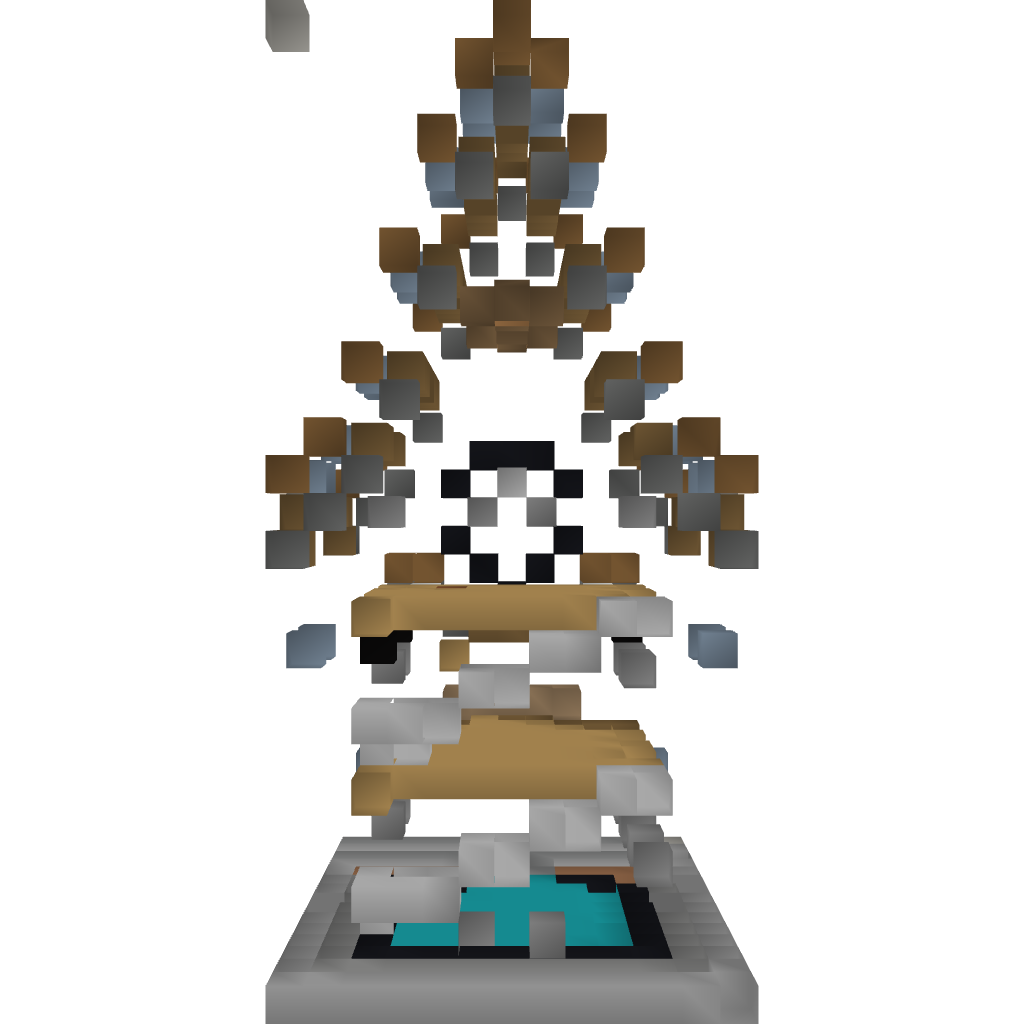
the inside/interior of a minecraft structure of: Pretty Little Shop